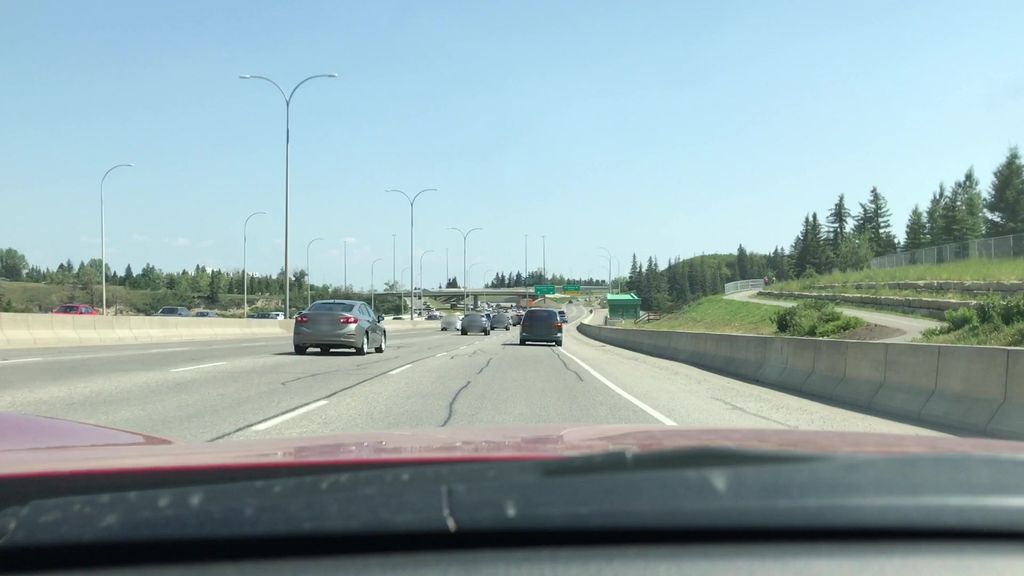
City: calgary